Field crop: maize
Growth stage: 2
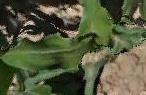
Species: maize